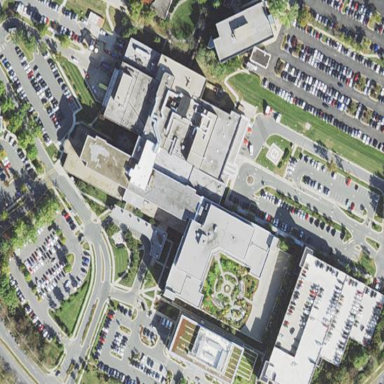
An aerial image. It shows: Healthcare facility identified as hospital.